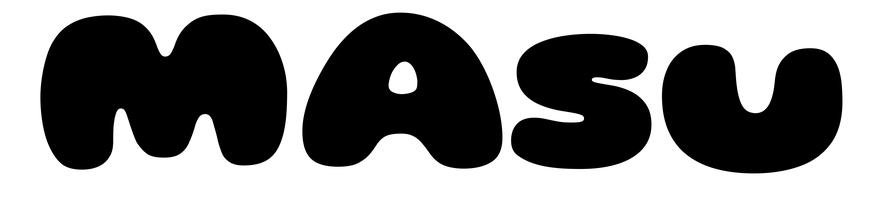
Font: Gluten_Black